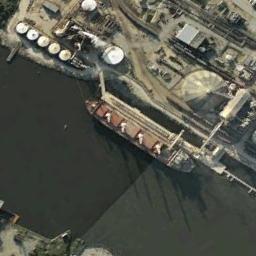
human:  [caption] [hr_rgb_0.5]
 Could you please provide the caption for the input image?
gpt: A green and orange-red ship docked at the pier with buildings and many metal cans .

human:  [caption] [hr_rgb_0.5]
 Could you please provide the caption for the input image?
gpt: There is a ship in the black water on the shore .

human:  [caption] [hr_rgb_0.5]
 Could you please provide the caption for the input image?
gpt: The cargo ship is docked at the oil terminal and the water is dark green .

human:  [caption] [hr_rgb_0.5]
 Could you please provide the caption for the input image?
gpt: There are many buildings of different shapes beside the ships .

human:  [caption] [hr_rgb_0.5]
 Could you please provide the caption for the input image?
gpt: The ship is at the harbor with some buildings .